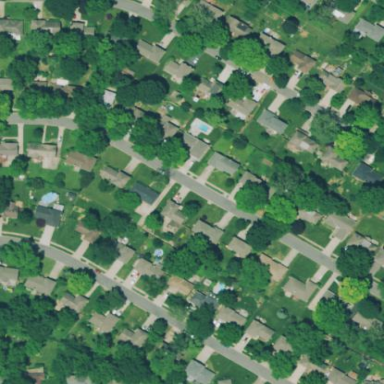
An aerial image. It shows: Single-family residential area.